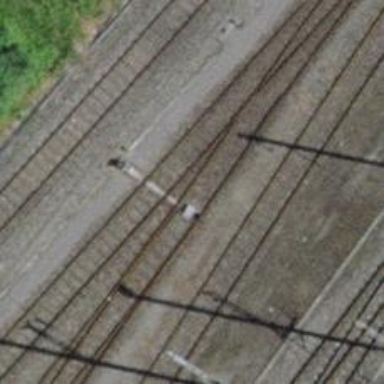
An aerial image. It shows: Single-track electrified railway service yard with contact line for trains.